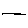
Label: line